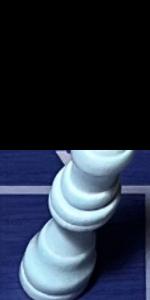
Label: Queen_White